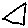
Label: triangle